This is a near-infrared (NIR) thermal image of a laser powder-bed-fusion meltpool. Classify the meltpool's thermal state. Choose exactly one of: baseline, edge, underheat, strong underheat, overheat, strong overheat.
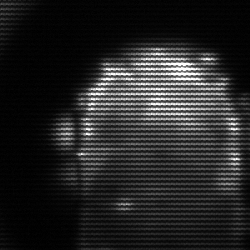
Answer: baseline